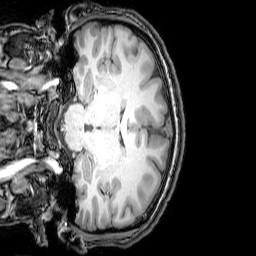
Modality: T1w
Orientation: coronal
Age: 24
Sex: male
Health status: healthy
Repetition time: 0.081 s
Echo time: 0.037 s